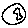
Label: moon